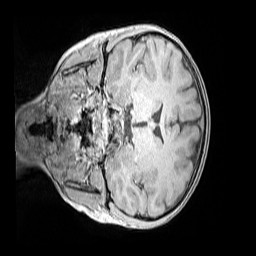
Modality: MP2RAGE
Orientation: coronal
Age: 10
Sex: male
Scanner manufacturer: siemens
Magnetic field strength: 3 T
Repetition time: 4 s
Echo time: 0.00299 s